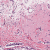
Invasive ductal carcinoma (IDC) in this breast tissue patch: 1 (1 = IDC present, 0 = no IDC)